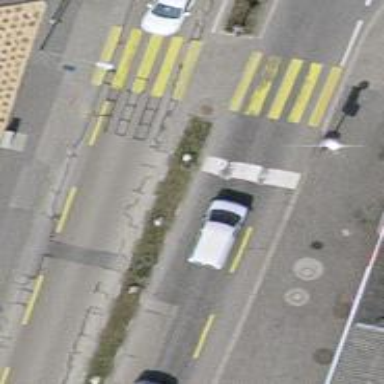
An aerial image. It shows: Road with traffic signals.